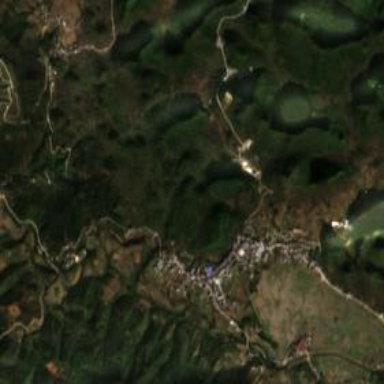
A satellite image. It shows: Ethnic township within town.